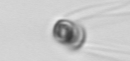
Label: Chaetoceros